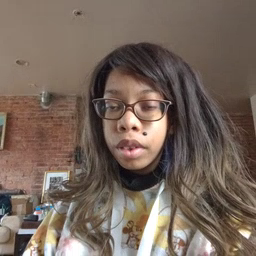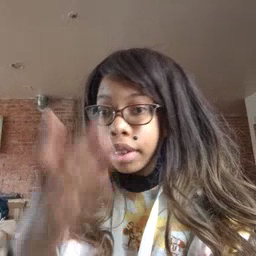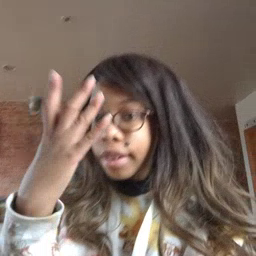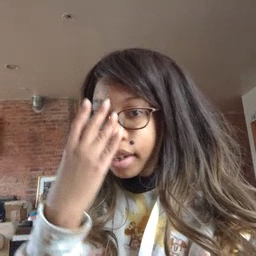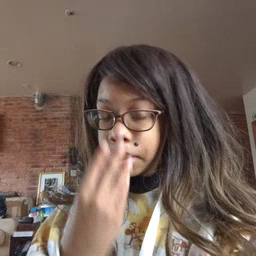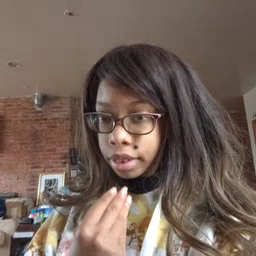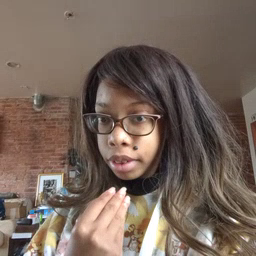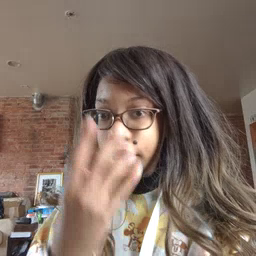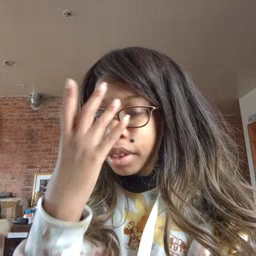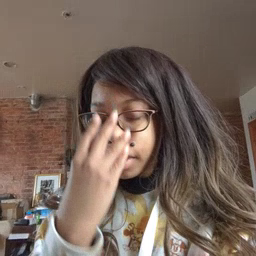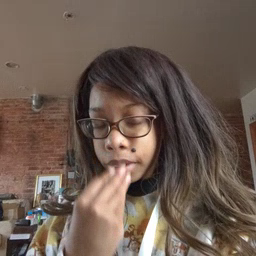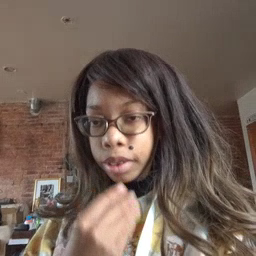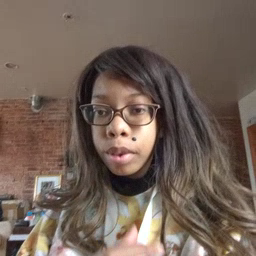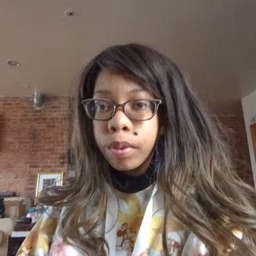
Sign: sleep